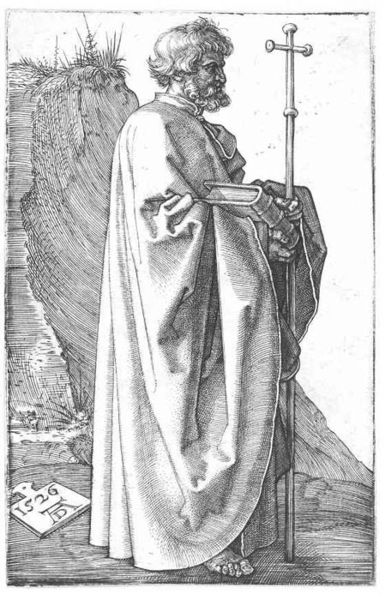
Titel: Der Apostel Philippus
Künstler: Albrecht Dürer
Standort: Karlsruhe
Institution: Staatliche Kunsthalle Karlsruhe
Schlagwörter: berg, felsen, fuß, hand, kopf, mann, nackt, schatten, umhang, landschaft, ufer, grau, haar, kleid, mund, nase, profil, schwarz, weiss, zeichen, zeichnung, blick, gras, tier, hochformat, alt, bart, augen, bibel, falten, gesicht, halten, johannes, kleidung, mensch, stehen, stein, hände, portrait, signatur, hügel, natur, boden, geistlicher, gewand, haare, kutte, mantel, stehend, stoff, locken, renaissance, füße, holzschnitt, küste, papier, italien, alter mann, stab, abhang, datierung, düne, fels, hang, grafik, böschung, tafel, seitenansicht, sandalen, faltenwurf, ad, zehen, striche, barfuss, schild, moses, buch, kreuz, religion, steht, druck, schwarzweiss, initialen, schraffur, radierung, stich, lockig, seite, bleistift, grasbüschel, gebet, kopie, ganzfigur, initialien, pastor, priester, religiös, heiliger, gelehrter, dürer, heilig, kupferstich, petrus, christentum, ornat, abhan, kreut, eremit, albrecht, albrecht dürer, apostel, kreuzstab, mission, bischofsstab, geand, anno domini, barfüßig, evangelist, dürrer, inri, kreu, kodex, paulus, matel, unhang, hyronimus, kruz, stcih, römisches kreuz, buße, 10 gebote, 1526, 1526 ad, der heilige wer immer auch, +linie, evanelium, hyronnimus, 1226, ad 1526, abrecht, bichofsstab